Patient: sex F, age 67
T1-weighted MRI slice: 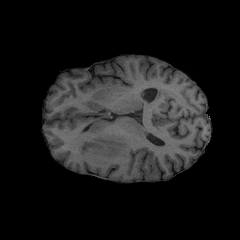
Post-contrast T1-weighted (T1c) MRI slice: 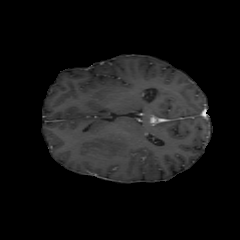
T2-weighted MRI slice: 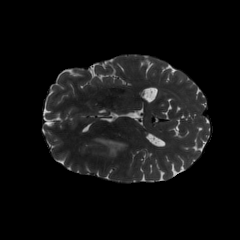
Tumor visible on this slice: yes
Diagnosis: Astrocytoma, IDH-mutant
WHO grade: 4